九年级 · 解析几何
已知抛物线 $y=x^{2}+b x+c$ 的部分图象如图所示，若 $y<0$ ，则 $x$ 的取值范围是

( )

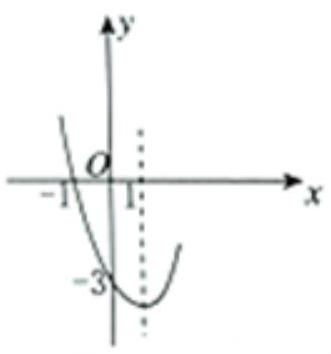
A. $-1<x<4$
B. $-1<x<3$
C. $x<-1$ 或 $x>4$
D. $x<-1$ 或 $x>3$

答案: B
解析: 【分析】

本题考查了二次函数的图象的性质及学生的识图能力, 是一道不错的考查二次函数图象的题目. 根据抛物线与 $x$ 轴的交点坐标及对称轴求出它与 $x$ 轴的另一交点坐标, 求当 $y<0, x$ 的取值范围就是求函数图象位于 $x$ 轴的下方的图象相对应的自变量 $x$ 的取值范围.

【解答】

解: 由图象知, 拋物线与 $x$ 轴交于 $(-1,0)$, 对称轴为 $x=1$,

$\therefore$ 拋物线与 $x$ 轴的另一交点坐标为 $(3,0)$,

$\because y<0$ 时, 函数的图象位于 $x$ 轴的下方,

且当 $-1<x<3$ 时函数图象位于 $x$ 轴的下方,

$\therefore$ 当 $-1<x<3$ 时, $y<0$.

故选 $B$.